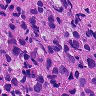
Metastatic tissue present: yes